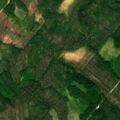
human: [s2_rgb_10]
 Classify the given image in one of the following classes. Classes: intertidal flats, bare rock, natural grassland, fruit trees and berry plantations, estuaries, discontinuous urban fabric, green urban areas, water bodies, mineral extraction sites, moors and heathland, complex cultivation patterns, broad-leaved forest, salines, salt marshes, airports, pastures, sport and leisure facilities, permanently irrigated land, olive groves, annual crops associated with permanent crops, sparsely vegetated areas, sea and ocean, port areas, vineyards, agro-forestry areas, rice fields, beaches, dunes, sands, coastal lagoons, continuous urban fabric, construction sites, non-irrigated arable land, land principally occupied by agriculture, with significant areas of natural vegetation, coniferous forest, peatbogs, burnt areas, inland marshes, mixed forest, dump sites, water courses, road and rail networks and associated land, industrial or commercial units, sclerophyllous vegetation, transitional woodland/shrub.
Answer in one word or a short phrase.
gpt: coniferous forest, mixed forest